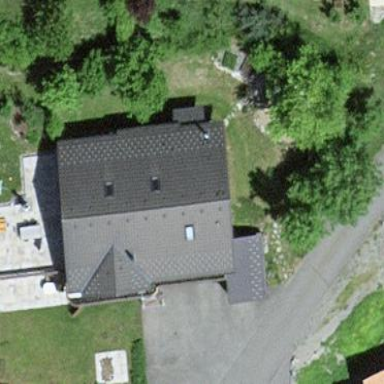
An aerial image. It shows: Simple house.